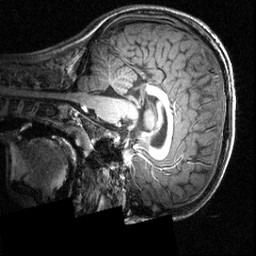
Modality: T1w
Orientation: sagittal
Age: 12
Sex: male
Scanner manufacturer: siemens
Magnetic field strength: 3.951 T
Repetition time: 1.5 s
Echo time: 0.00335 s